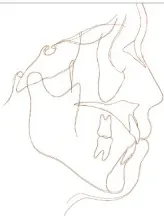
Superimposed posttreatment (red line) and post-retention (green line) cephalometric tracings:. Superimposed on the sella-nasion plane at the sella.
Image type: radiology (x_ray)